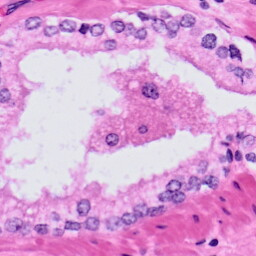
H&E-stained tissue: Prostate